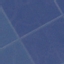
Land use / land cover class: AnnualCrop